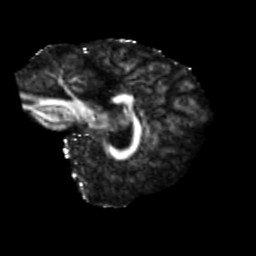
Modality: FA
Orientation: sagittal
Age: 59
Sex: female
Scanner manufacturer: siemens
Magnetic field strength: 3 T
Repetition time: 5.47 s
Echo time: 0.0854 s